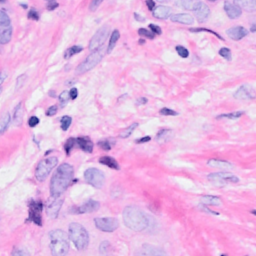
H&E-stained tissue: Breast